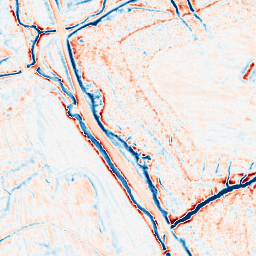
Category: edge_preserving
Decomposition family: anisotropic_diffusion
Decomposition parameters: iterations: 20
kappa: 10
gamma: 0.15
Upsampling method: linear_exact
Upsampling parameters: scale: 8
Upsampling scale: 8